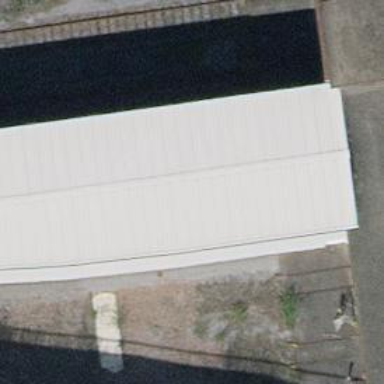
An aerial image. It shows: Abandoned railway yard with electrified contact line.Only one track is present in the yard.